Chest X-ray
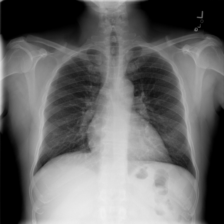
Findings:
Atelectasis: negative
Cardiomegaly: negative
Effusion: negative
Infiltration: positive
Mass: negative
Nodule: negative
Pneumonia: negative
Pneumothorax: negative
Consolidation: negative
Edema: negative
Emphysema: negative
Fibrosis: negative
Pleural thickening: negative
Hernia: negative